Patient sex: M
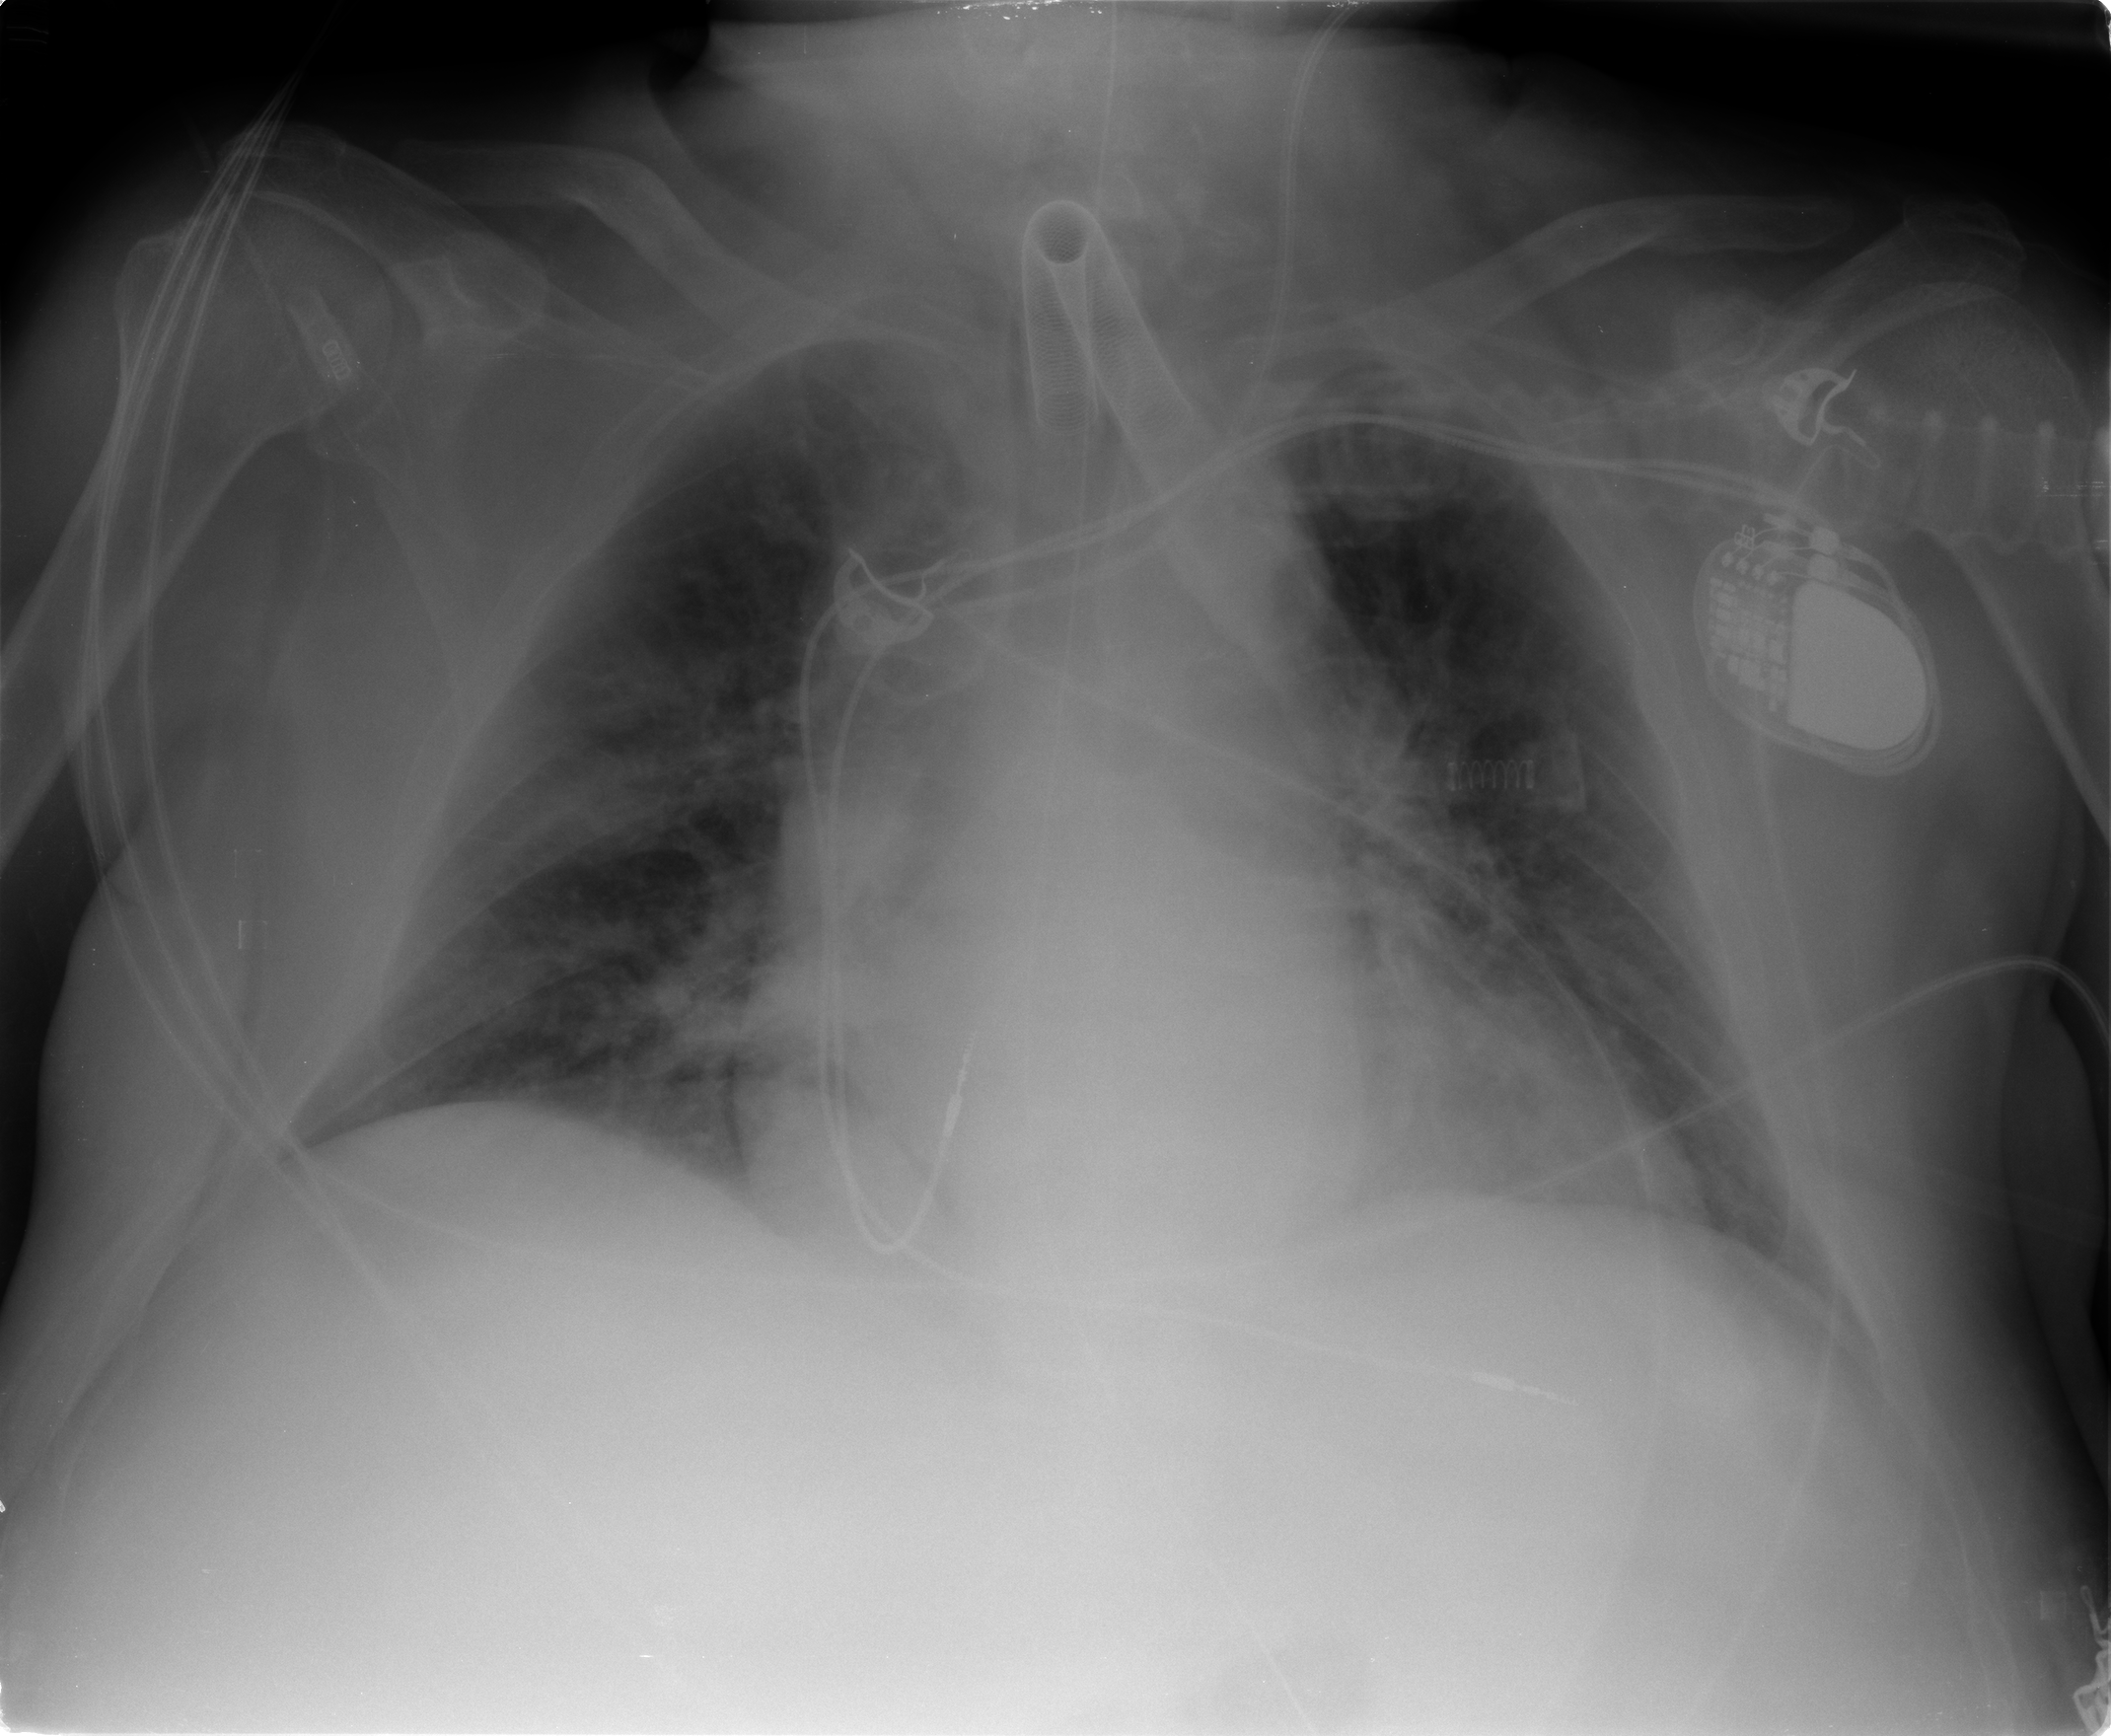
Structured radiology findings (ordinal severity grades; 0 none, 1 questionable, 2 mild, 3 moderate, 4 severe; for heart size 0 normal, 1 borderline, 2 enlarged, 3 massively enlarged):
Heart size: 3
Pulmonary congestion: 2
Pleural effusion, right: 2
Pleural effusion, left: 2
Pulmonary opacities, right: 2
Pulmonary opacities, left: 2
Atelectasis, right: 2
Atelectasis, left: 2